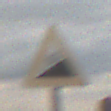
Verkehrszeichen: Steigung10
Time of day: MorningAfternoon
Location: Outdoor (Nature)
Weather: Overcast
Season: NotSpecified
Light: Natural